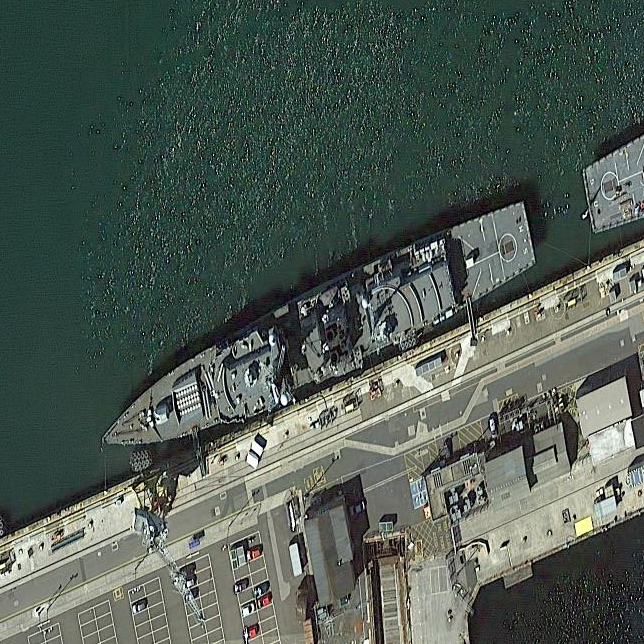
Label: destroyer